Field crop: maize
Growth stage: 2
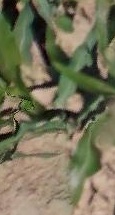
Species: maize